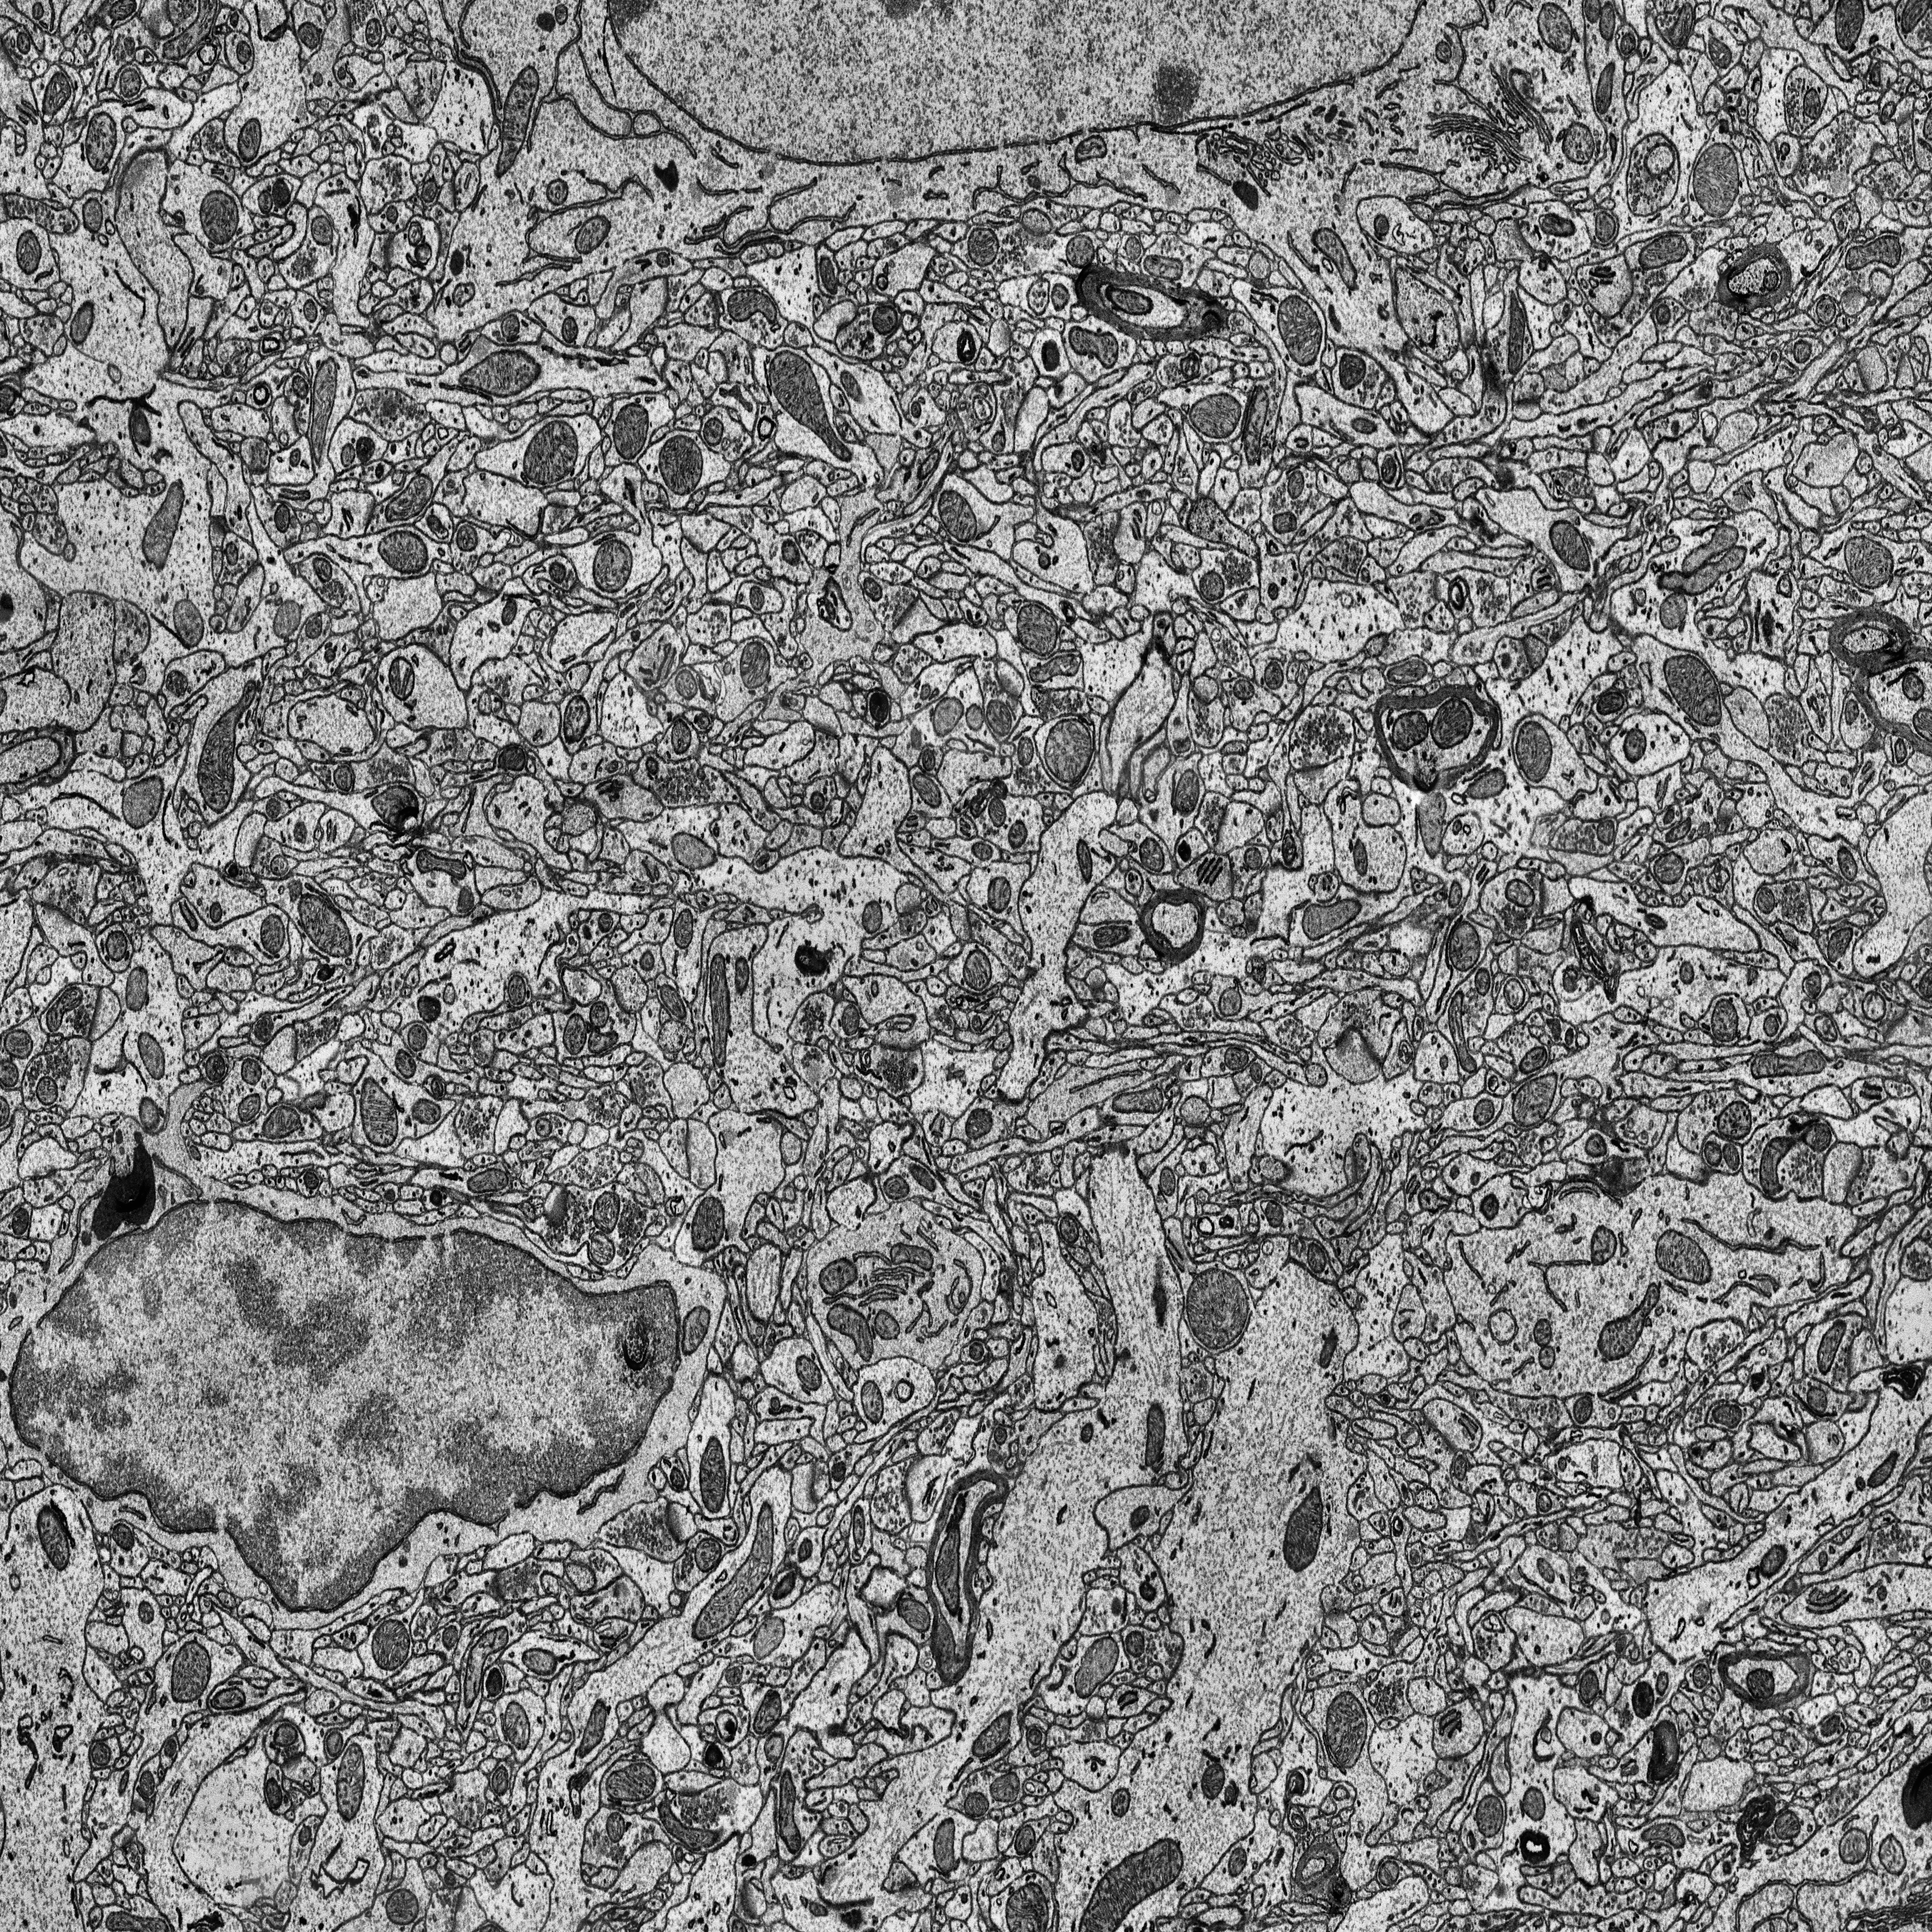
Electron microscopy slice of rat cortex tissue
Slice depth (z): 40
Mitochondria instances in slice: 387